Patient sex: F
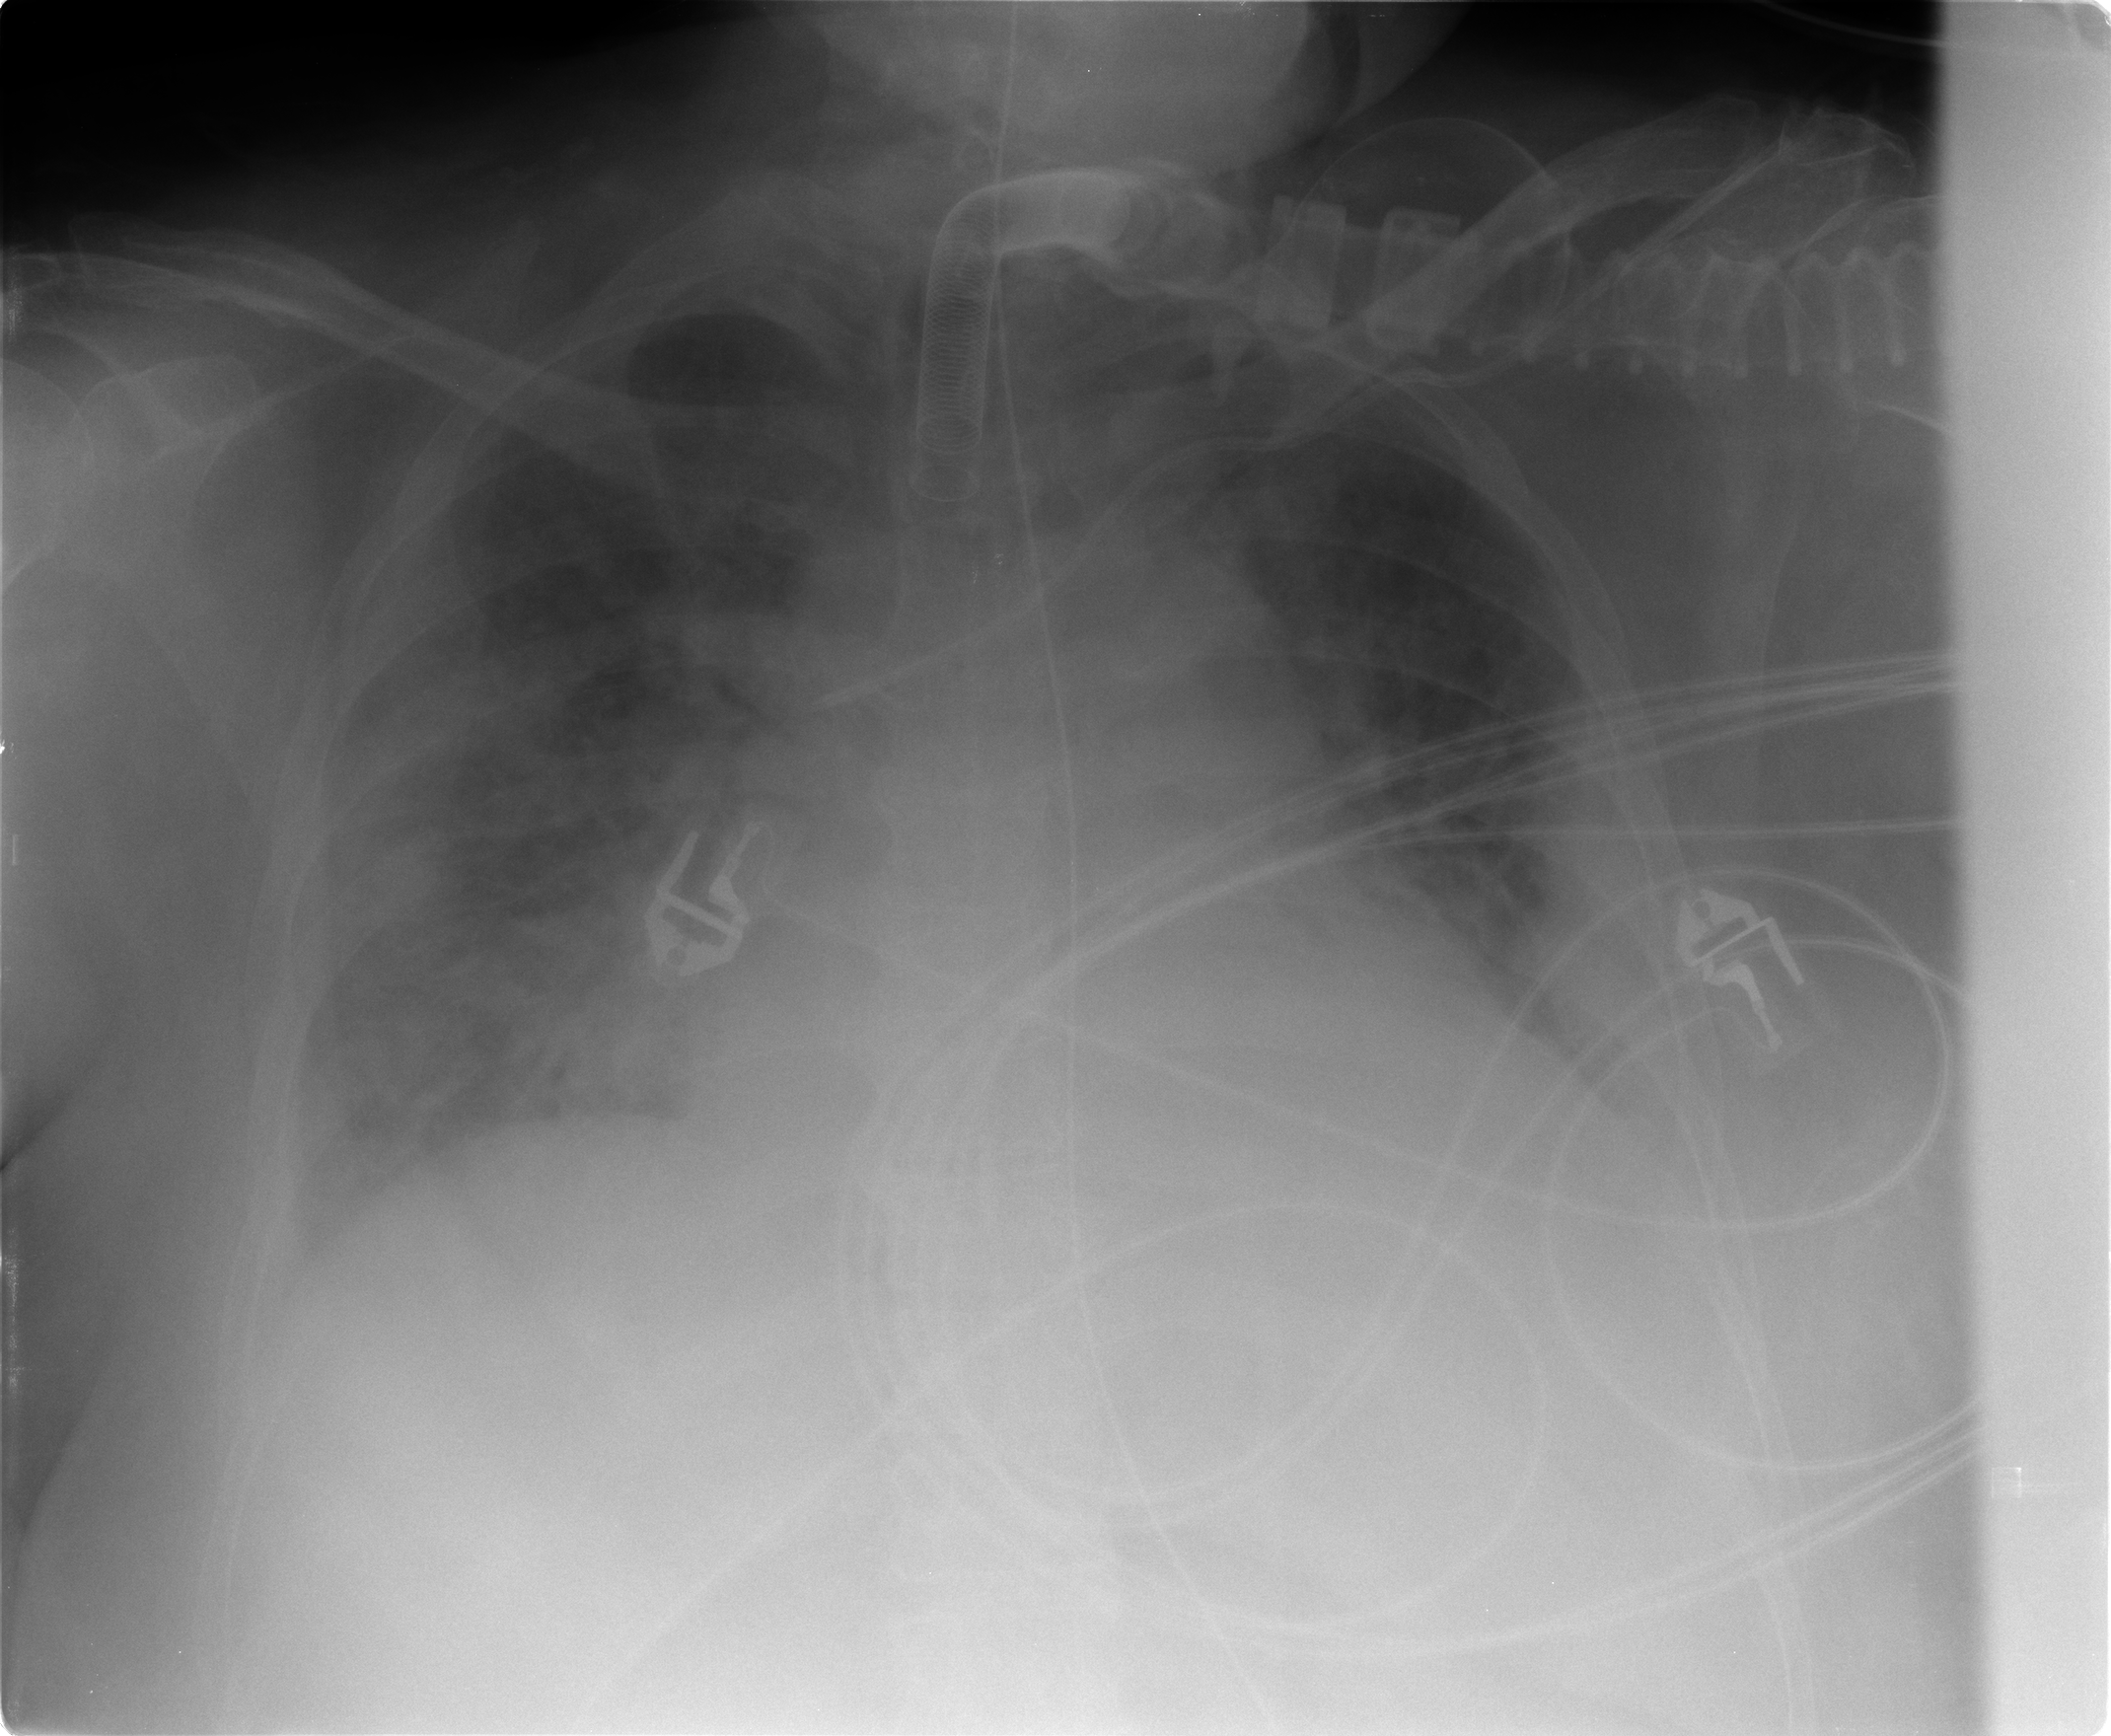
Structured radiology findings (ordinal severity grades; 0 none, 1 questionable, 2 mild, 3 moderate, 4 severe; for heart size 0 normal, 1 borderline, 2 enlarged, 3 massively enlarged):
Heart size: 2
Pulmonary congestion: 3
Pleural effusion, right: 2
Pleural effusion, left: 2
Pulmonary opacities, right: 2
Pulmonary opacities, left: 2
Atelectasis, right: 2
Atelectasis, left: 2